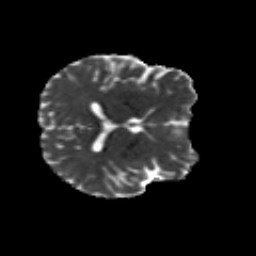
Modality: MD
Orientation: axial
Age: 34
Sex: male
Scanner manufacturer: siemens
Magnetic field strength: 3 T
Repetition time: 8.8 s
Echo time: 0.085 s